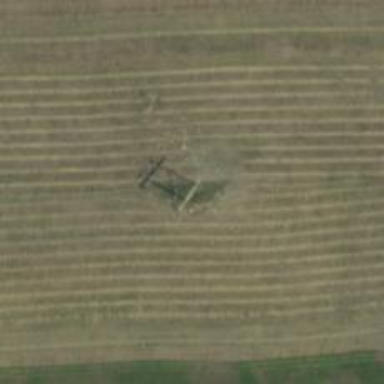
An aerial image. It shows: H-frame designed tower for power lines.